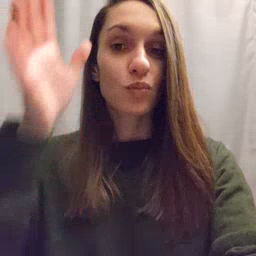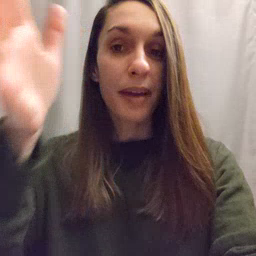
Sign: grandpa